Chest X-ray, PA view. Patient: 66 years old, sex F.
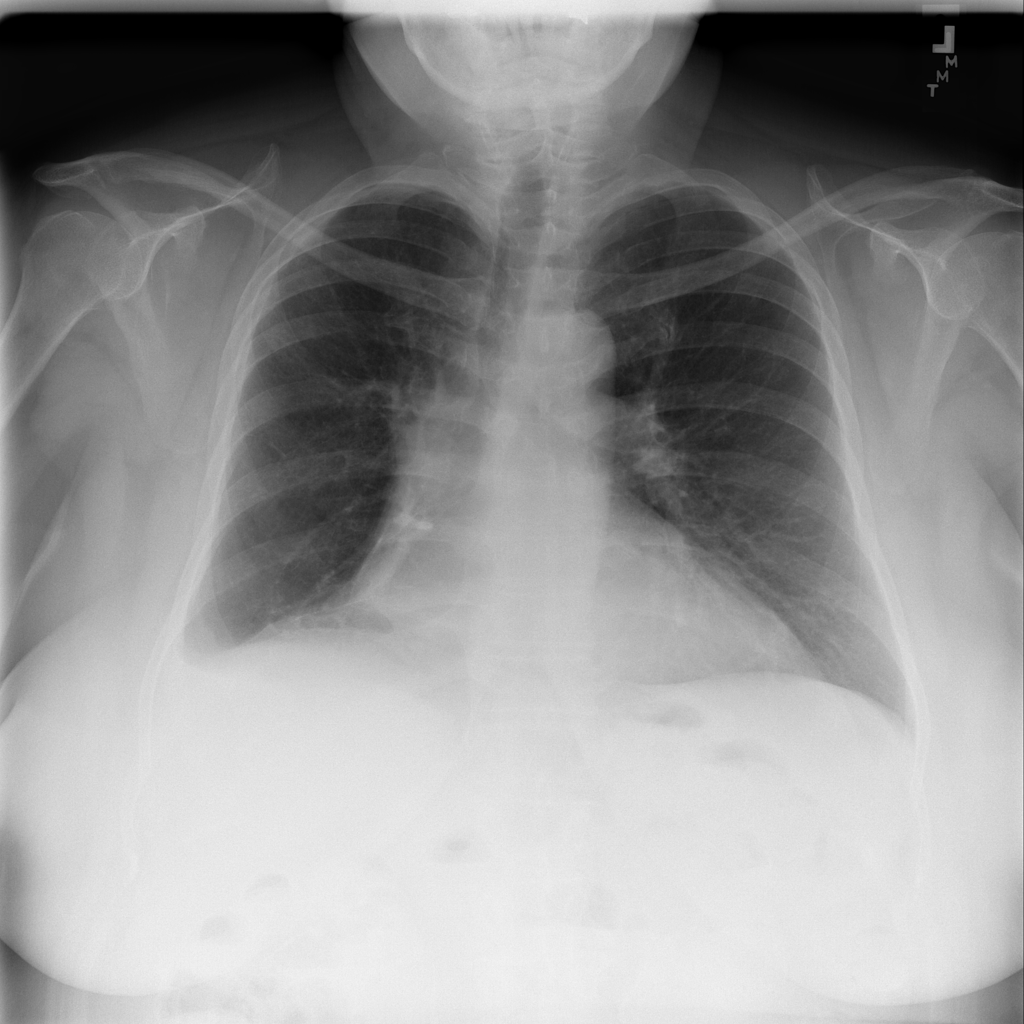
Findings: No Finding